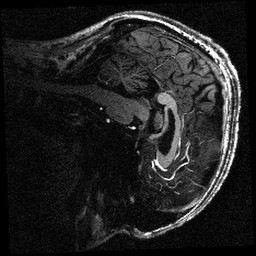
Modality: T1w
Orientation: sagittal
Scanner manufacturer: siemens
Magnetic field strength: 6.98 T
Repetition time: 2.5 s
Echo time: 0.00306 s